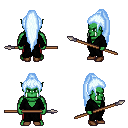
a pixel art fantasy rpg character, male body template, orc, green skin, gray robe, red pants, white cyan extra-long topknot hairstyle, brown shoes, spear, four views (front, back, left, right), 2x2 character sprite sheet, small pixel art, hard edges, no anti-aliasing